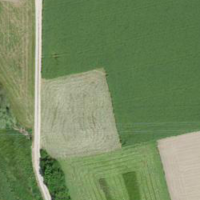
EUNIS habitat code: 52
Species observed at this site:
Chorthippus brunneus
Chorthippus biguttulus
Gryllus campestris